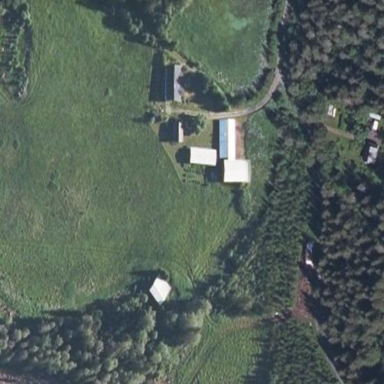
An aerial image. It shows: Farmyard area.